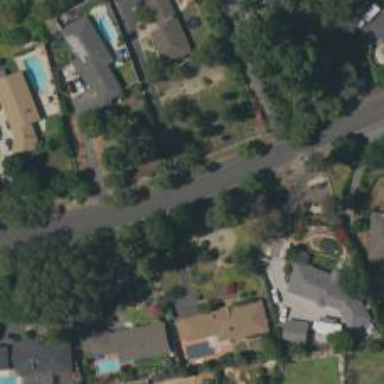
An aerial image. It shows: Driveway.